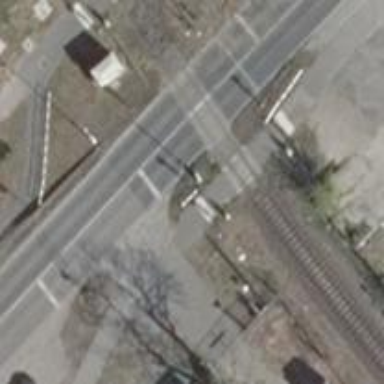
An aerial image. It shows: Railway crossing with lights and saltire markings. The crossing has full barrier.